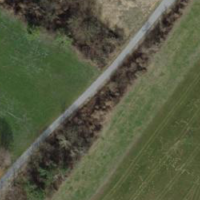
EUNIS habitat code: 57
Species observed at this site:
Rhamnus cathartica